Question: I am working on a reminder application. The applications stores the reminder Date, Time and DateLastShown (in different fields) in the database and pulls them out to performs checks.
All dates are in "d/MM/yyyy" format. My problem is that when i pull the dates from the DB and try to store back into DateTime format they are still being shown in "M/d/yyyy" format which is not how the app needs to be.
I essentially need to pull the values from the DB do some checks to determine if it's time to show the reminder and do so. It seems rather straight forward, maybe i am making some small error.
Below is my code with comments.
Any help really appreciated.
'''
public void CheckReminders()
{
IQueryable<Reminder> reminders;
DateTime reminderDate;
DateTime reminderTime;
DateTime reminderLastShown;
DateTime todayDate;
DateTime timeNow;
while (true)
{
try
{
db = new StudioManagementEntities();
reminders = from r in db.Reminders
select r;
foreach (Reminder r in reminders)
{
if (r.Enabled == 1)
{
if (r.Recurring == 1)
{
// This is the code i was using before when the date was in "M/d/yyyy" format
// which seems to be default.
reminderTime = DateTime.Parse(r.Time);
timeNow = DateTime.Parse(DateTime.Now.ToLongTimeString());
if (r.DateLastShown != DateTime.Today.ToShortDateString() && timeNow >= reminderTime)
{
FrmReminder frmReminder = new FrmReminder(r.Id, true);
frmReminder.ShowDialog();
r.DateLastShown = DateTime.Today.ToShortDateString();
}
}
else
{
// Now i need to pass in "d/M/yyyy" format but the
// code seems to return in "M/d/yyyy" format.
reminderDate = DateTime.ParseExact(r.Date, "d/MM/yyyy", null);
// Even this returns in wrong format
reminderDate = DateTime.ParseExact("24/01/2013", "d/MM/yyyy", null);
// Have tried with CultureInfo.InvariantCulture too.
MessageBox.Show(reminderDate.ToString());
return;
if (
r.DateLastShown != DateTime.Today.Date.ToShortDateString() //&&
//r.Date == DateTime.ParseExact(DateTime.Today, "d/MM/yyyy", CultureInfo.InvariantCulture).ToString() //&&
//now.TimeOfDay.TotalSeconds >= reminderTime.TimeOfDay.TotalSeconds
)
{
FrmReminder frmReminder = new FrmReminder(r.Id, true);
frmReminder.ShowDialog();
r.DateLastShown = DateTime.Today.ToShortDateString();
}
}
}
}
db.SaveChanges();
}
catch (Exception ex)
{
MessageBox.Show(ex.ToString());
}
// Check every minute
Thread.Sleep(60000);
}
}
'''
And the DB table.

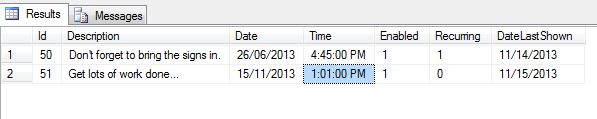
Answer: If the parsing into the date object is not erroring out, you are just having a problem with your output when you call <URL>
From the docs:
> The ToString method returns the string representation of the date and
time in the calendar used by the current culture.
If you need something other than the user's current culture settings, you can specify that using a format string in the overloaded <URL> method:
'''
var reminderDate = DateTime.ParseExact("24/01/2013", "d/MM/yyyy", null);
MessageBox.Show(reminderDate.ToString("d/MM/yyyy"));
'''
Also, as others have stated in comments, if possible you should be using the date data type in your database instead of storing the values as strings.